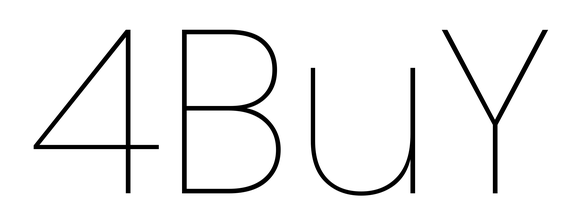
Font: Poppins-Thin